Question: I have a fab button with camera icon (defined in xml)
I want on click to rotate the icon and replace it by x...
I am using the following xml to make a rotation
Thank you
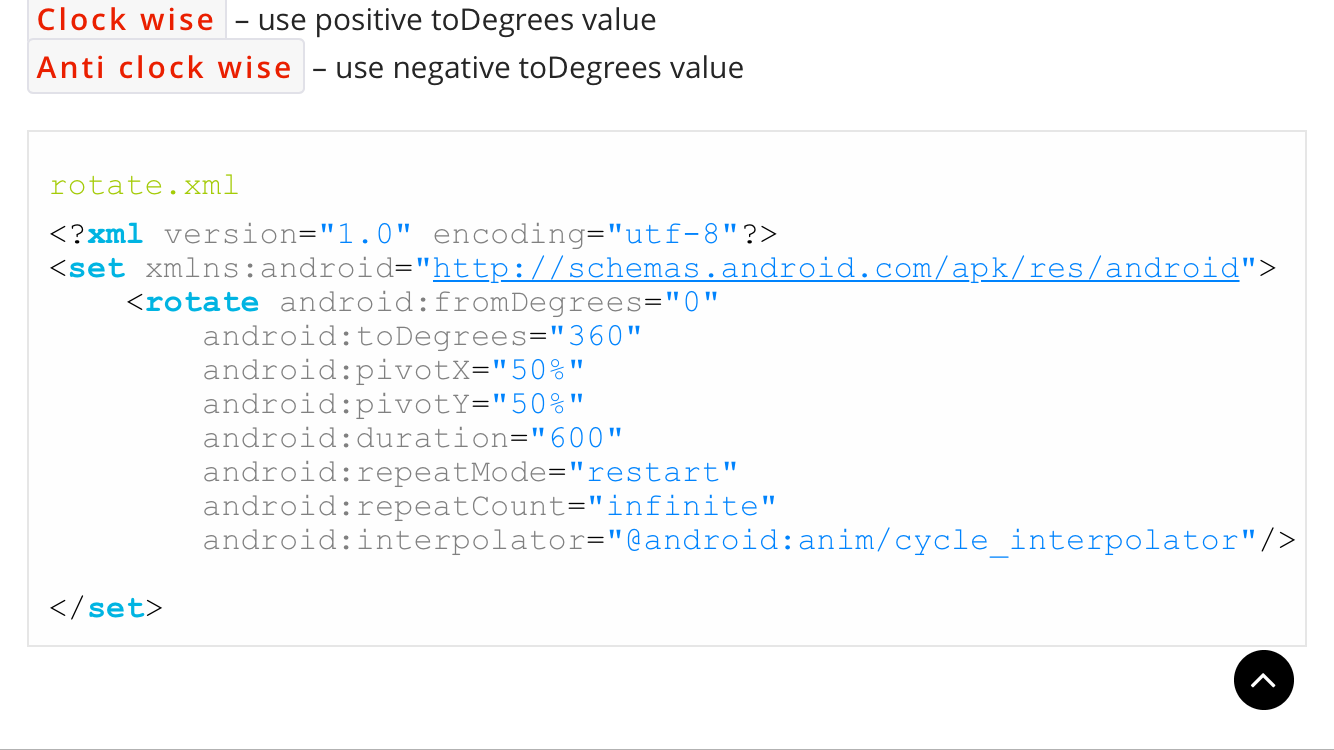
Answer: You can do that using ObjectAnimator, here:
'''
fab.setOnClickListener(new View.OnClickListener() {
@Override
public void onClick(View v) {
ObjectAnimator.ofFloat(fab, "rotation", 0f, 360f).setDuration(800).start();
final Handler handler = new Handler();
handler.postDelayed(new Runnable() {
@Override
public void run() {
if (isWhite){
fab.setImageDrawable(getResources().getDrawable(R.drawable.ic_add_black_48dp));
isWhite = false;
} else {
fab.setImageDrawable(getResources().getDrawable(R.drawable.ic_add_white_48dp));
isWhite = true;
}
}
}, 400);
}
});
'''
Icon will change in the middle of rotation